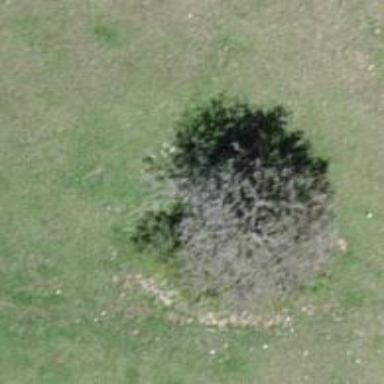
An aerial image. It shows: Needle-leaved tree in natural setting.